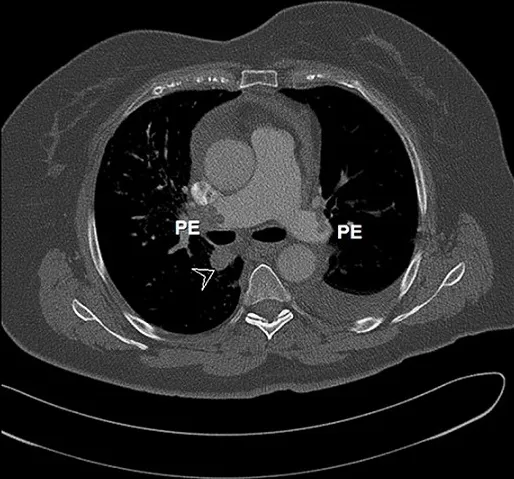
A chest computed tomography scan showing mass lesion in the right lower lung lobe (arrow), and bilateral proximal pulmonary embolism (PE).
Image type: radiology (ct)